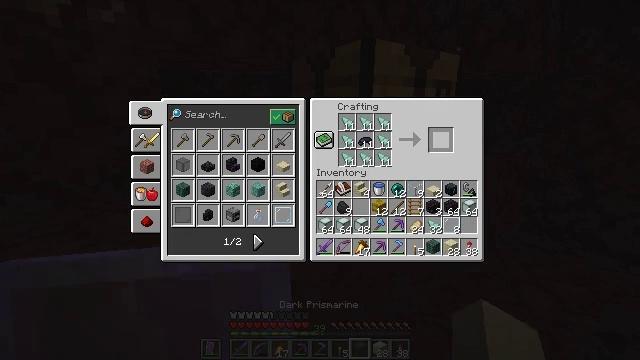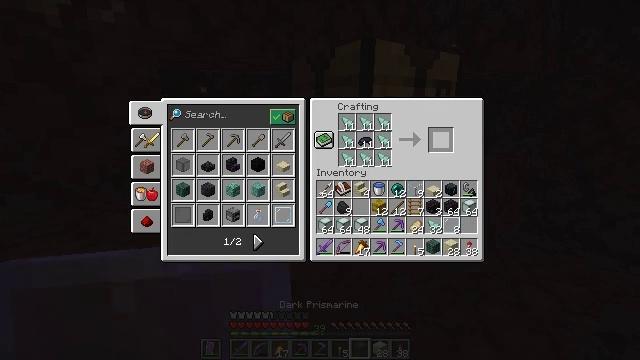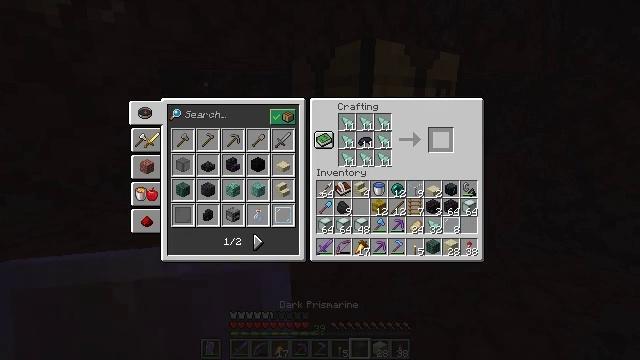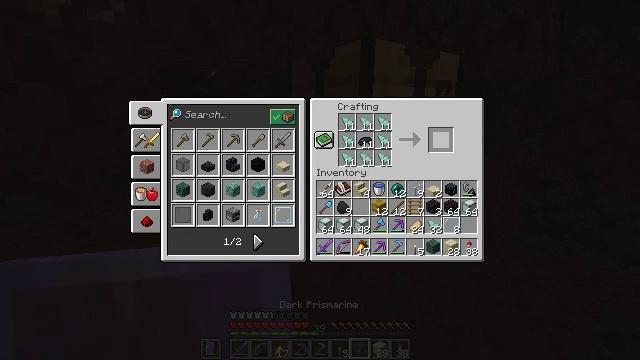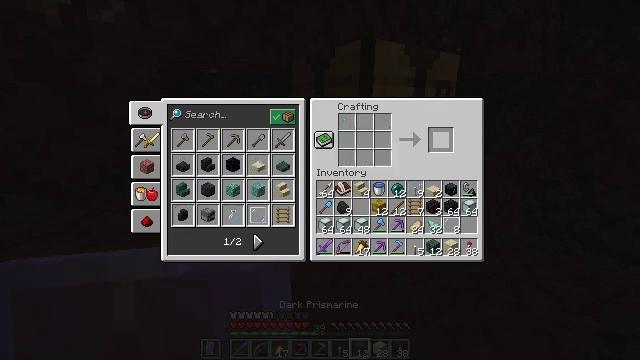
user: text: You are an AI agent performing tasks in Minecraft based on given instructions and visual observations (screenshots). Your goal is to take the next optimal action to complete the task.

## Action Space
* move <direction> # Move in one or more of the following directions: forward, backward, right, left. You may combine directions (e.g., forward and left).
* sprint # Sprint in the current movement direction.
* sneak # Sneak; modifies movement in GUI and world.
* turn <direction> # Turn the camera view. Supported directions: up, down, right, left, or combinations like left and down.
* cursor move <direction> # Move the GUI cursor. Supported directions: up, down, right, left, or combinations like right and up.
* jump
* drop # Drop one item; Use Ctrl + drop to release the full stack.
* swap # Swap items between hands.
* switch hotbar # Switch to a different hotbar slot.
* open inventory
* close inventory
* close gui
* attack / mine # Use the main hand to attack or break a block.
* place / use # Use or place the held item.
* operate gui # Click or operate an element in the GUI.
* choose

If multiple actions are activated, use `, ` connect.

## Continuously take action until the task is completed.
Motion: motion action
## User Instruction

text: Combine prismarine shards and ink sacs to create dark prismarine.
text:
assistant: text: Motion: sneak, operate gui
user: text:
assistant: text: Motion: sneak, operate gui
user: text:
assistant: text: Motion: sneak, operate gui
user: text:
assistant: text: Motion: sneak, operate gui
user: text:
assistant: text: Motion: sneak, operate gui